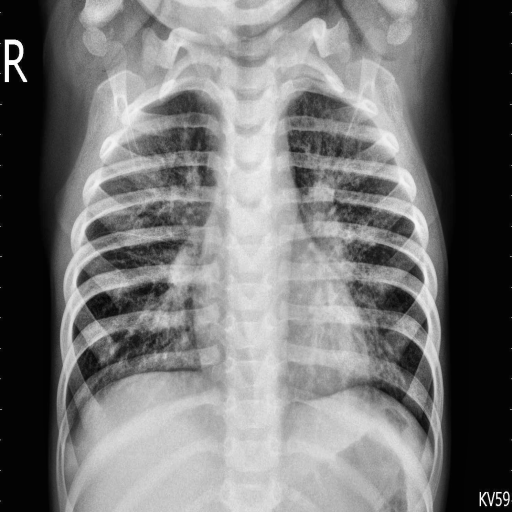
Finding: PNEUMONIA